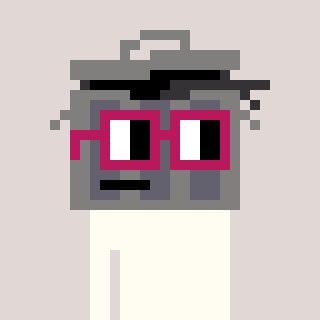
a pixel art character with square dark red glasses, a trashcan-shaped head and a teal-colored body on a warm background